Aerial crown-view tile of a tropical tree (Barro Colorado Island, Panama), acquired 20240716:
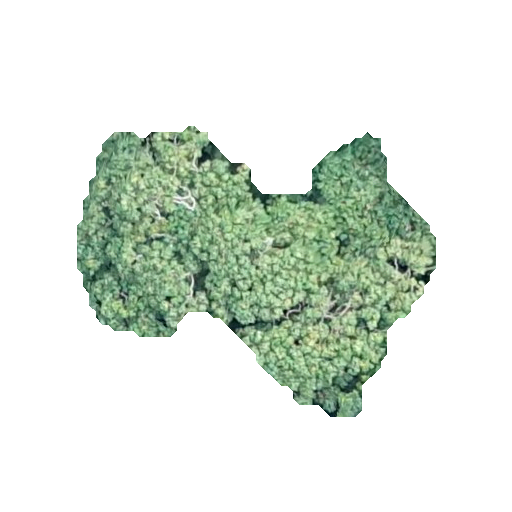
Species: Sterculia apetala
GBIF accepted scientific name: Sterculia apetala
Crown area: 101.64 m²